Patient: sex F, age 68
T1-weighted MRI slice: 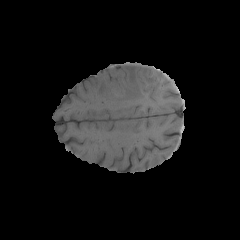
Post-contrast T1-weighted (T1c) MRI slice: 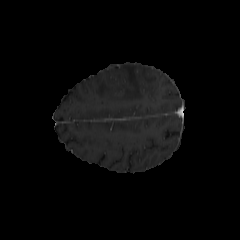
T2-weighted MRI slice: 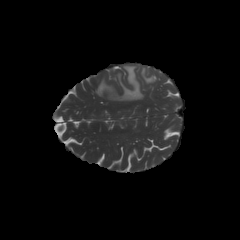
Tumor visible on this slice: yes
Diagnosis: Glioblastoma, IDH-wildtype
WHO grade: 4